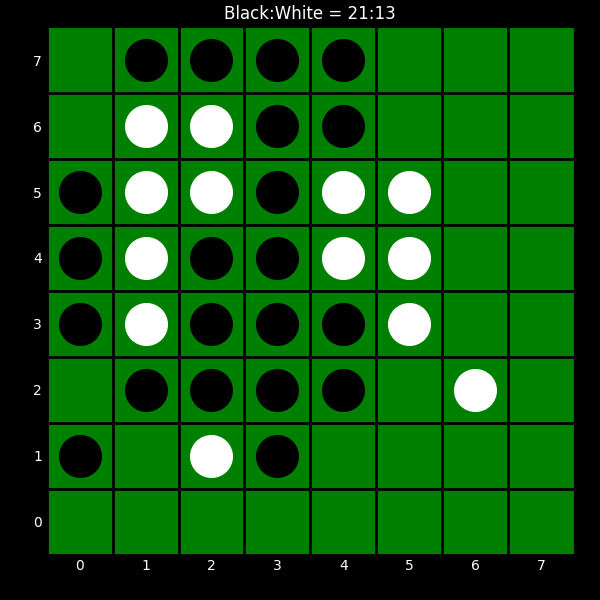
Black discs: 21
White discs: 13